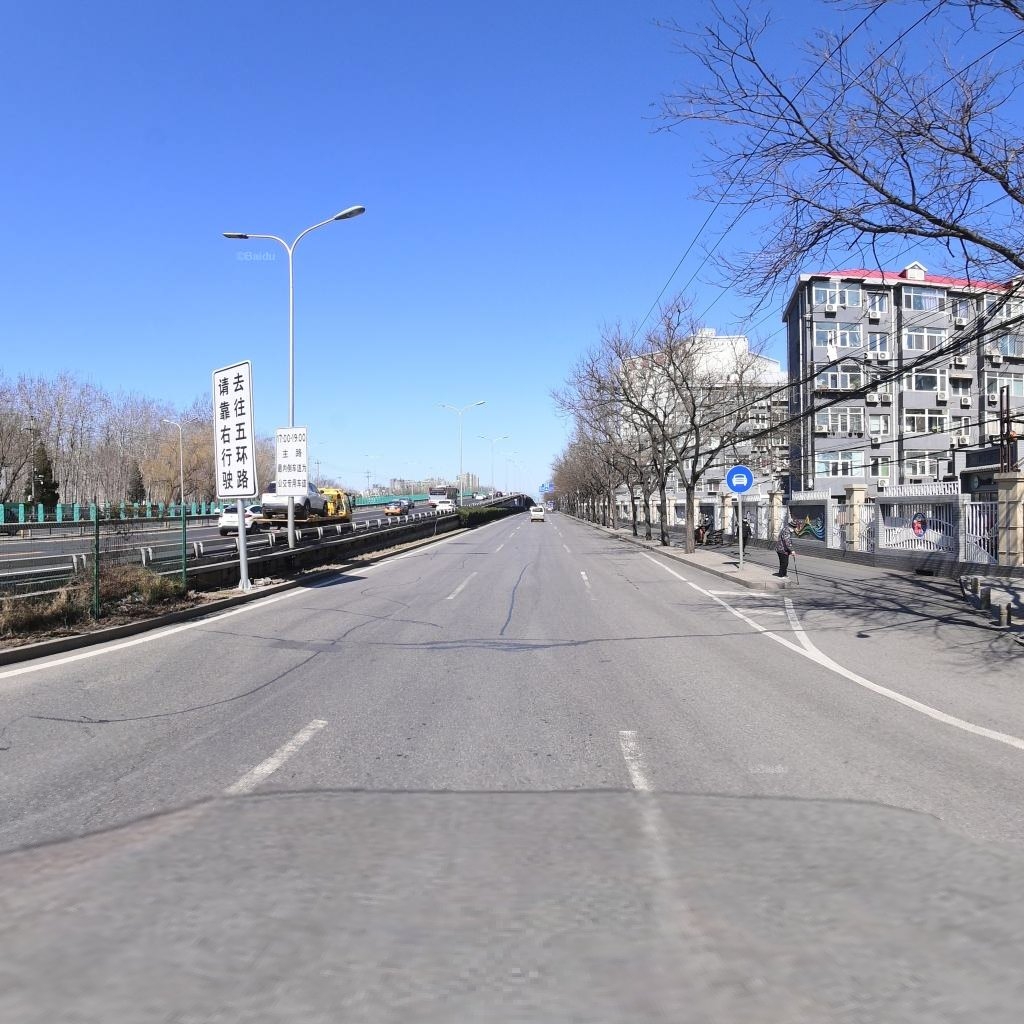
Region: Chaoyang
Road damage annotations: longitudinal patch, transverse patch, longitudinal patch, transverse patch